Question: Who commented on a post?
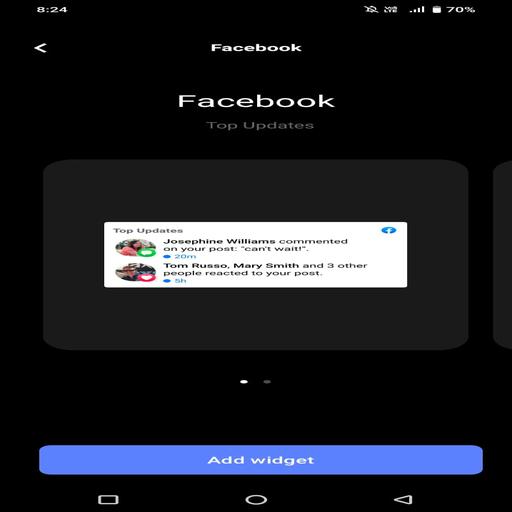
Answer: Josephine Williams